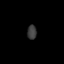
Tissue: lung
Cell type: Epithelial cells
Senescence score: 0.1904
Nuclear area (px): 132
Mean DAPI intensity: 58.697